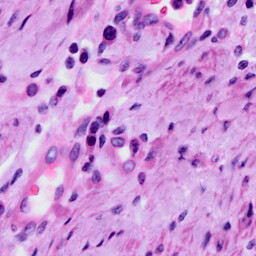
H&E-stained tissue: Cervix